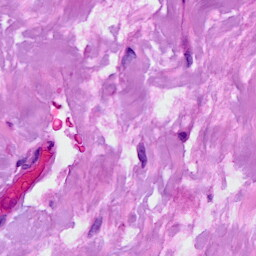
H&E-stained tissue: Breast